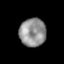
Tissue: prostate
Cell type: T cells
Senescence score: 0.3537
Nuclear area (px): 735
Mean DAPI intensity: 145.128